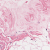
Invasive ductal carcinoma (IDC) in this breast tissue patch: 0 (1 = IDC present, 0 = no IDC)